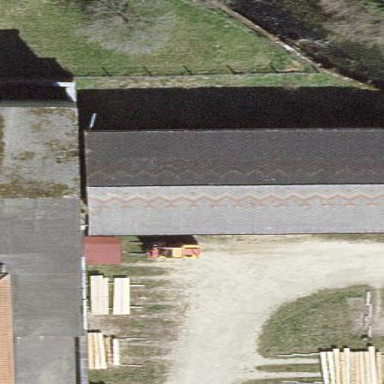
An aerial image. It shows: Warehouse building.